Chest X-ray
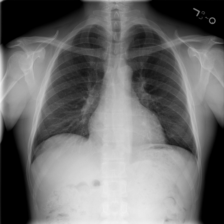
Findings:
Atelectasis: negative
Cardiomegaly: negative
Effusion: negative
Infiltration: negative
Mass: negative
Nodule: negative
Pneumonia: negative
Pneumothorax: negative
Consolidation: negative
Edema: negative
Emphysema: negative
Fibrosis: negative
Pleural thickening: negative
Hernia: negative